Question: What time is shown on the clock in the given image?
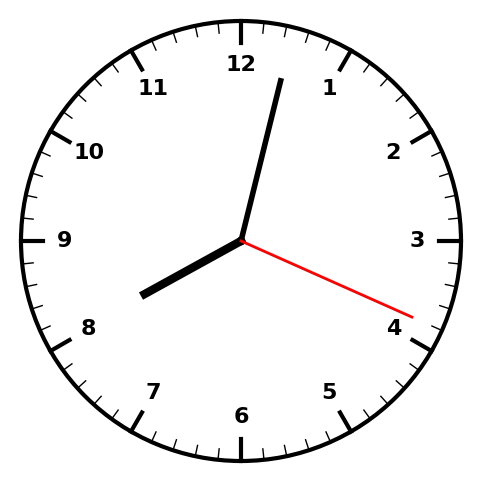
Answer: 08:02:19